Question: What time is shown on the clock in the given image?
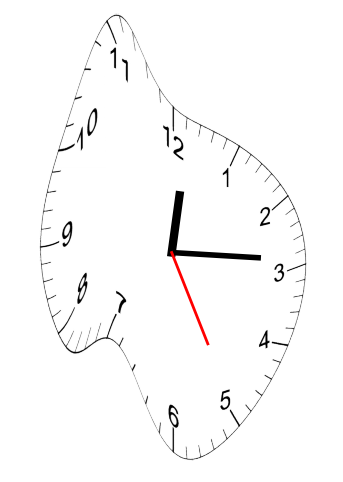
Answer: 12:14:25